Brain MRI, t2w sequence, axial 2D slice.
Patient: age 28, sex F, weight 95 kg, height 1.95 m
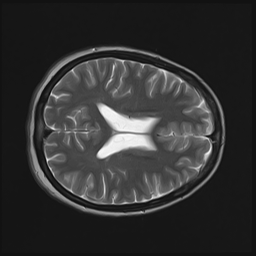